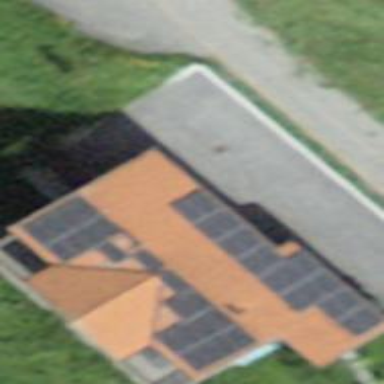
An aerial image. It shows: Simple and straightforward house.